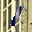
Label: 1